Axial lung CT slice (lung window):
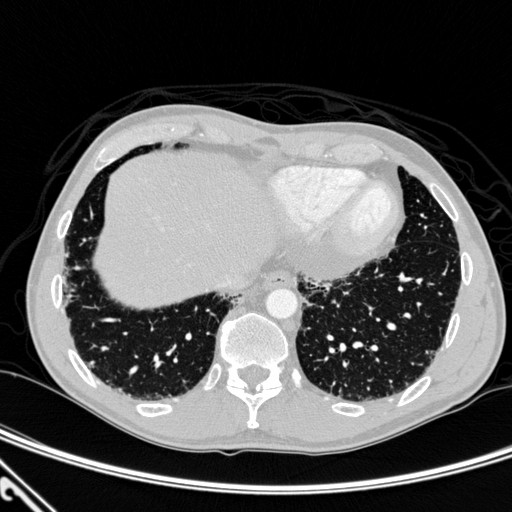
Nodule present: no